Interaction volume radius: 5 \u00c5
Interaction volume height: 10 \u00c5
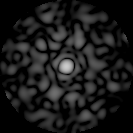
Disorder parameter: 0.8364